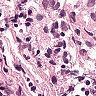
Metastatic tissue present: no